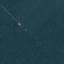
Label: Forest